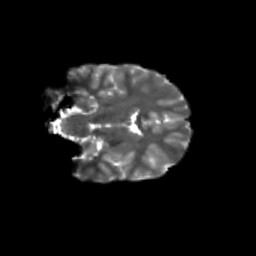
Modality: T2w
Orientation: coronal
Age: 12
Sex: male
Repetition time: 9.5 s
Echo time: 0.089 s